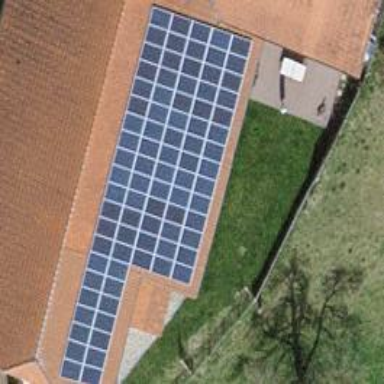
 consisting of solar photovoltaic panels."